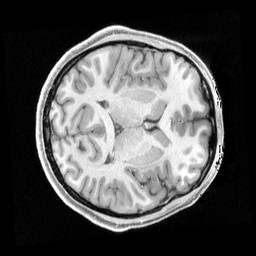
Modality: T1w
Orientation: axial
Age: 20
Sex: female
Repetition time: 2.4 s
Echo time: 0.00222 s